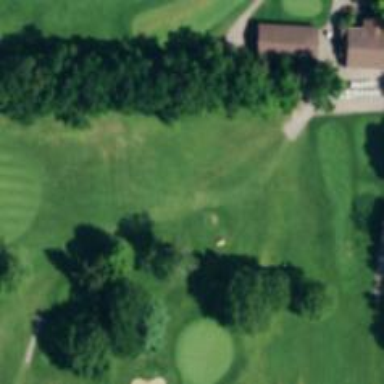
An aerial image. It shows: Path used for both walking and golf.